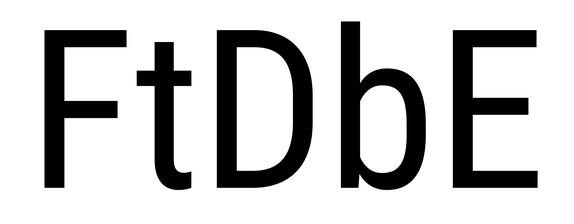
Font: Roboto_Condensed_Regular